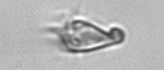
Label: Paratontonia_gracillima